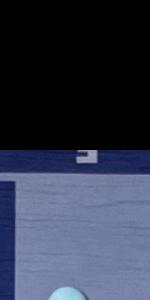
Label: Empty